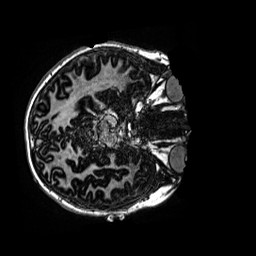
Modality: MP2RAGE
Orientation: axial
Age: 11
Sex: female
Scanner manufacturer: siemens
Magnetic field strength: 3 T
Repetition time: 4 s
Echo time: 0.00299 s